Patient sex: M
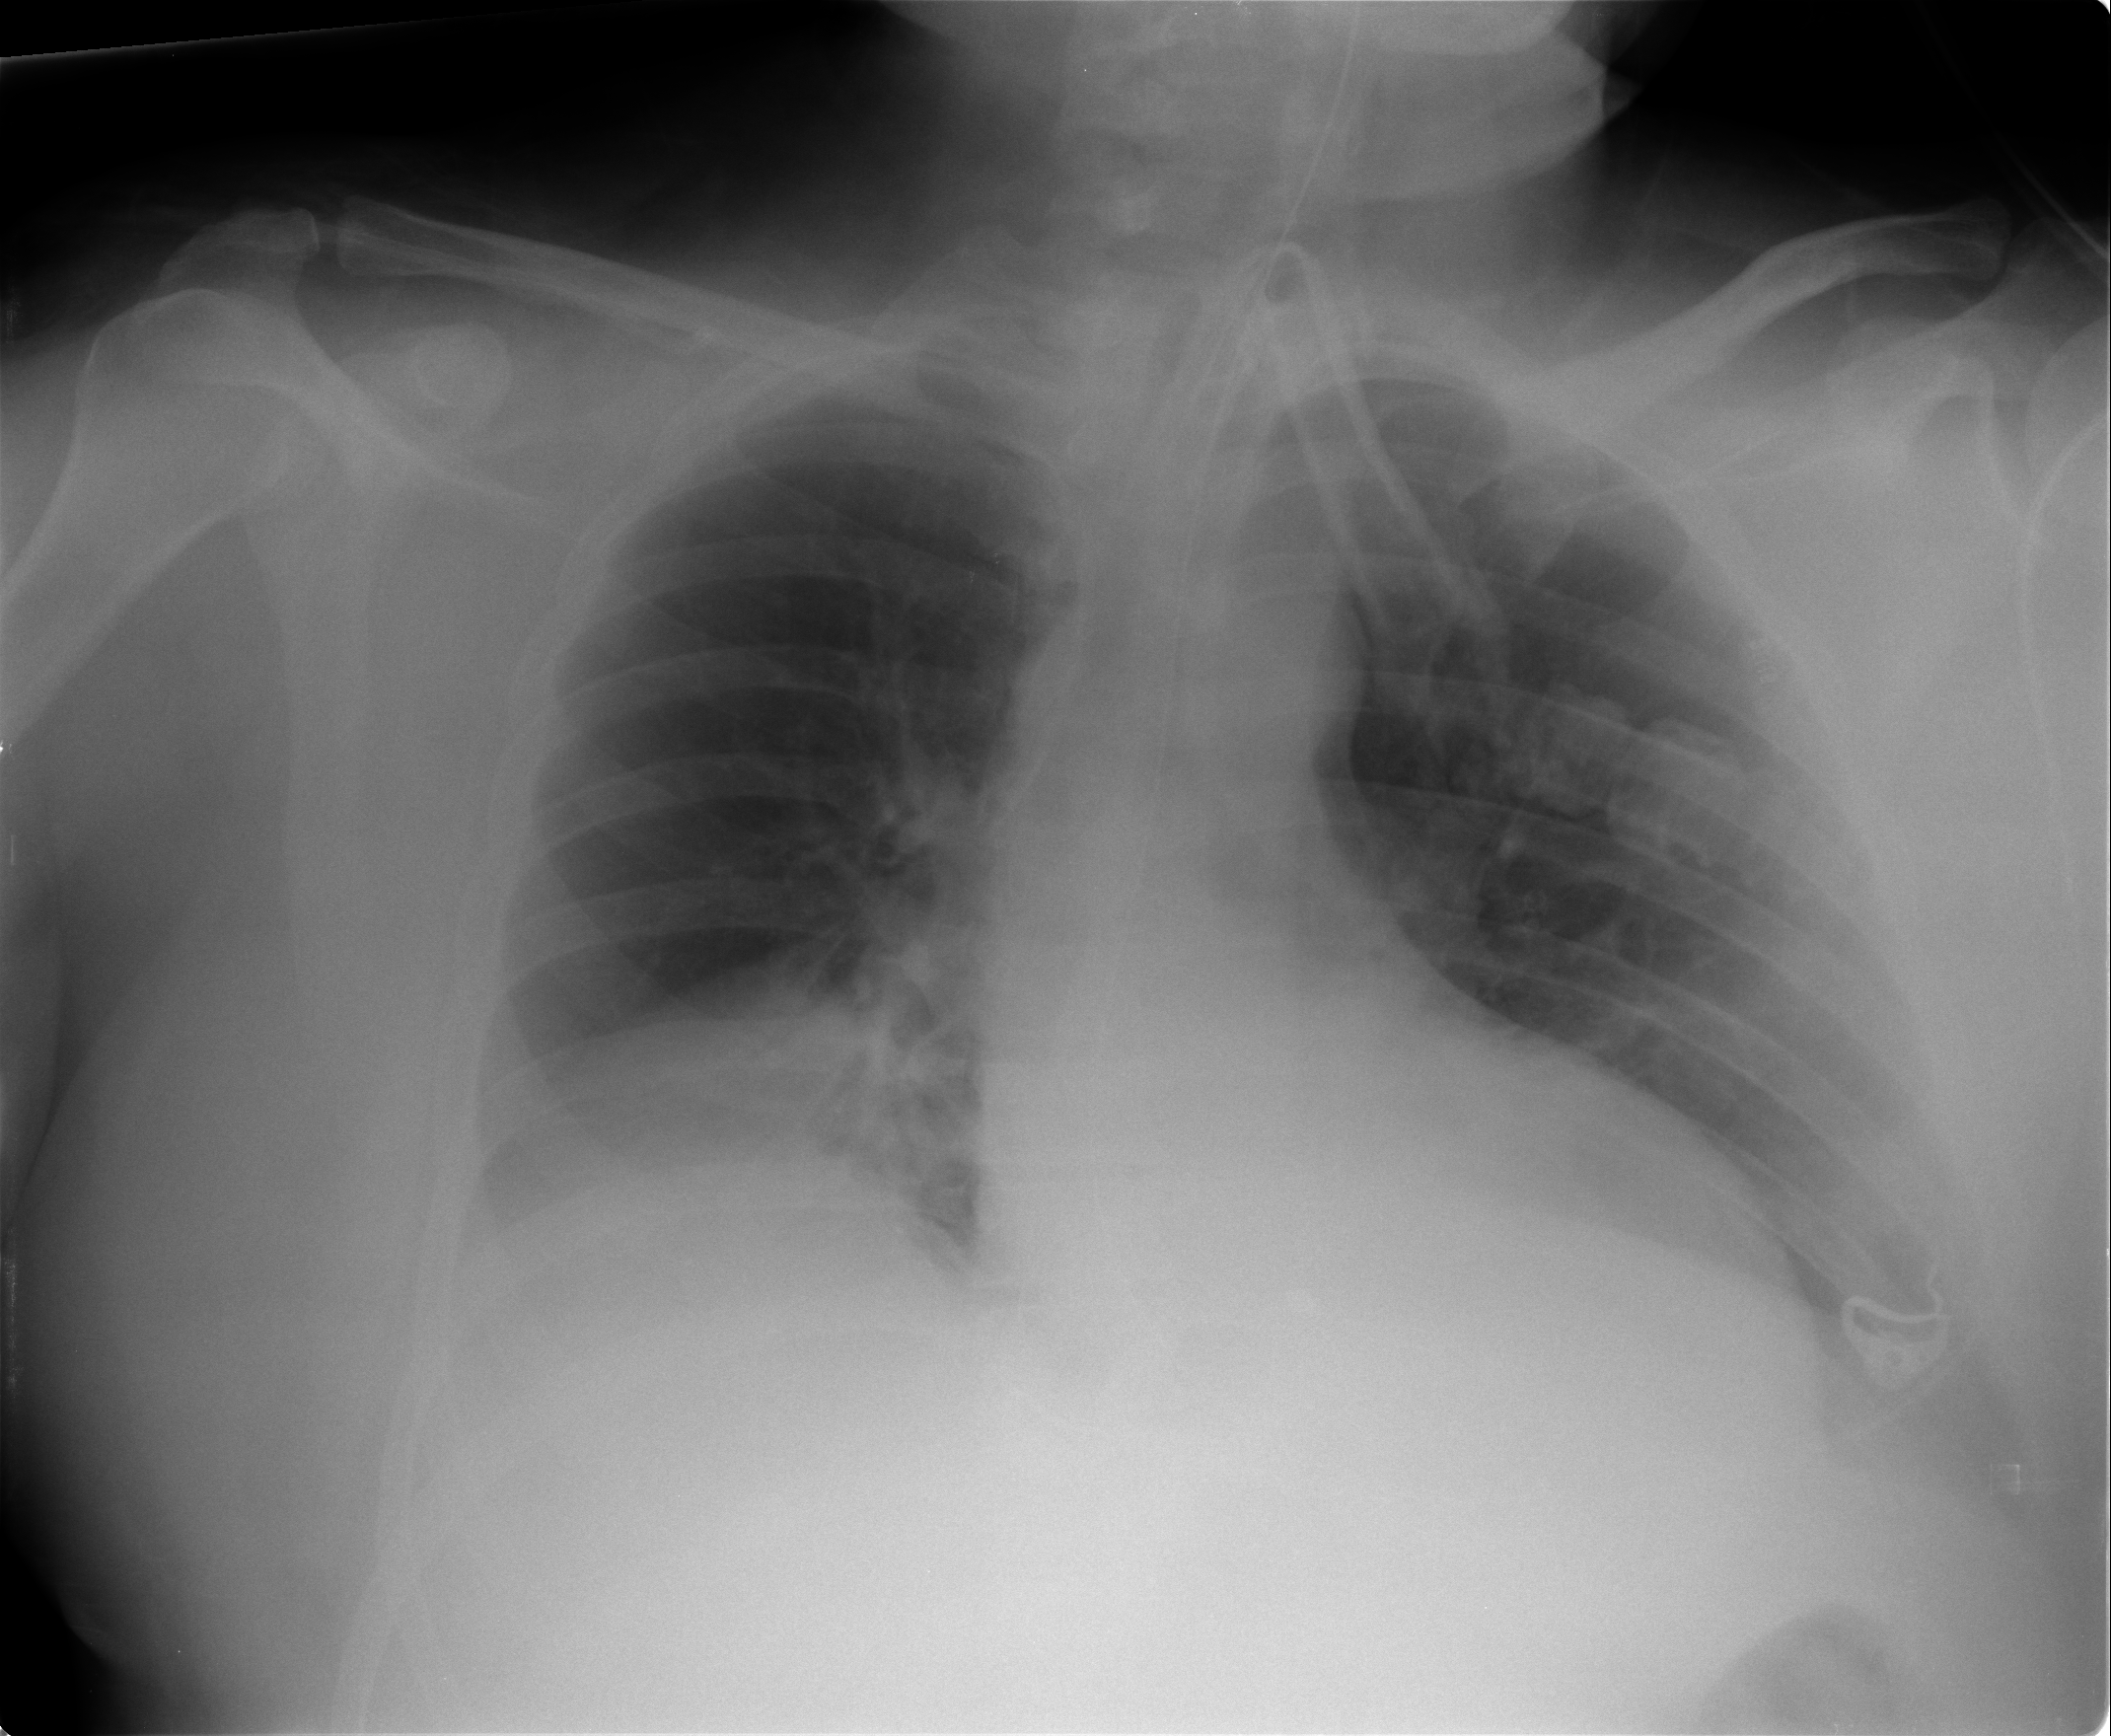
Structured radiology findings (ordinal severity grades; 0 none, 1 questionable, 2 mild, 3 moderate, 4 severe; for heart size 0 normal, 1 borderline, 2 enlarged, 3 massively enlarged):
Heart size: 2
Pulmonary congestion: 2
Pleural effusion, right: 2
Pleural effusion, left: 0
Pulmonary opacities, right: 0
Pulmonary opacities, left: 0
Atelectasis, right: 2
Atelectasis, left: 2